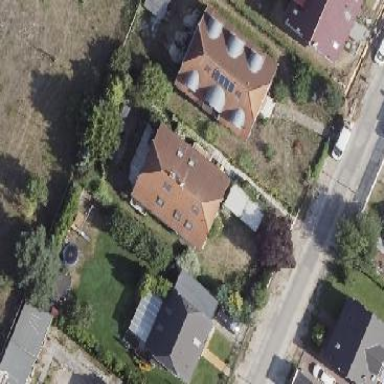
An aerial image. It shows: Detached building with half-hipped roof.